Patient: sex F, age 46
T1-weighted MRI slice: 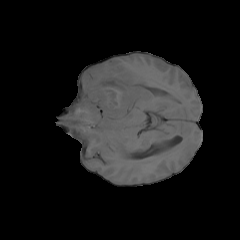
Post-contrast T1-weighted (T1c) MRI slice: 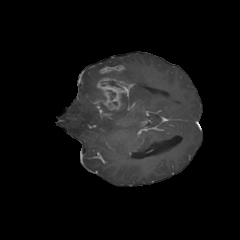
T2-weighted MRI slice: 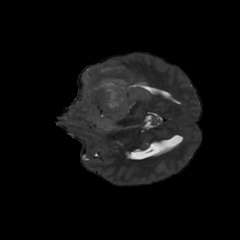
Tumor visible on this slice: yes
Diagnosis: Glioblastoma, IDH-wildtype
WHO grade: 4